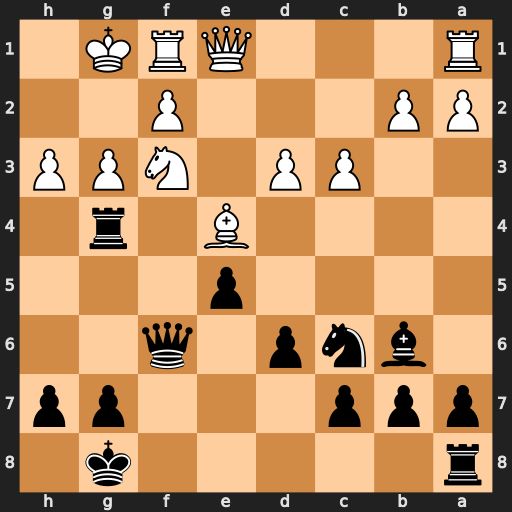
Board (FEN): r5k1/ppp3pp/1bnp1q2/4p3/4B1r1/2PP1NPP/PP3P2/R3QRK1
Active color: b
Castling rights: -
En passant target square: -
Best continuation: Rxg3+ Kh2 Rxf3